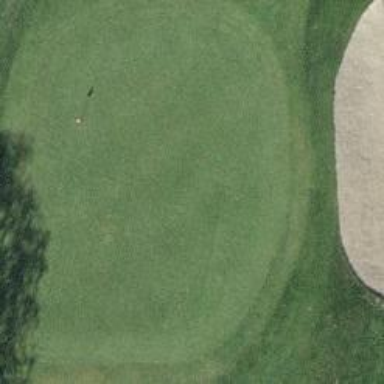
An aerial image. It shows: View of golf hole.